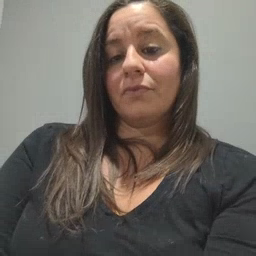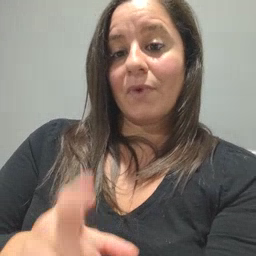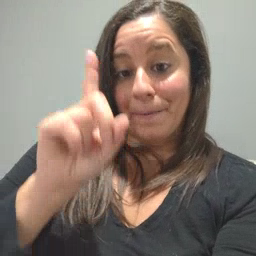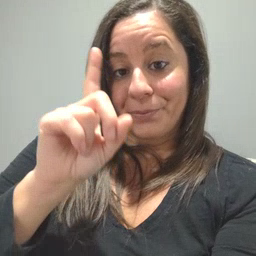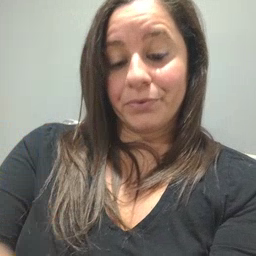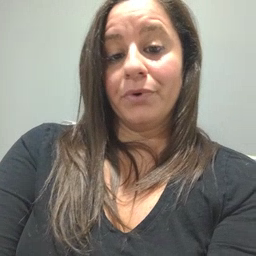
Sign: up